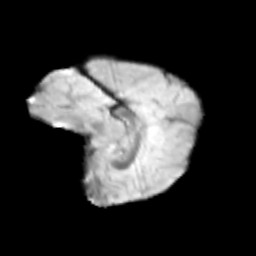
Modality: T2w
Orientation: sagittal
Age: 11
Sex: female
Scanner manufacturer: siemens
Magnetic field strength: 3 T
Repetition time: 3.8 s
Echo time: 0.07 s